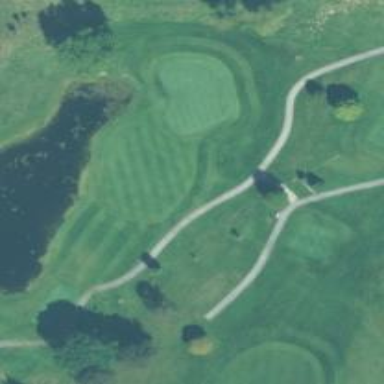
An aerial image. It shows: Service road designated as golf cart path.